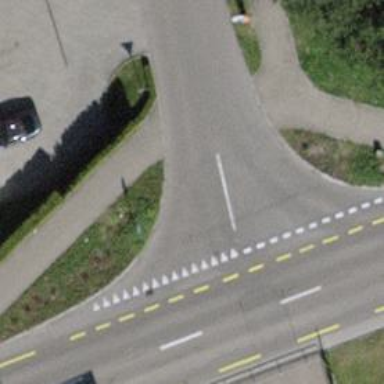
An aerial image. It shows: Kerb serving as barrier.